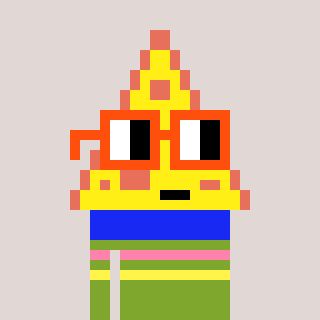
a pixel art character with square orange glasses, a pizza-shaped head and a slimegreen-colored body on a warm background